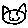
Label: cat